Question: I just started using Laravel. I haven't written almost any code yet, the problem on my site is that it takes 120 seconds to load on the register page, there is no problem on other pages, but when I want to enter the register area, the page takes about 120 seconds to load, what can I do?
I couldn't change anything, I'm just experiencing this late loading in the register field can anyone help?
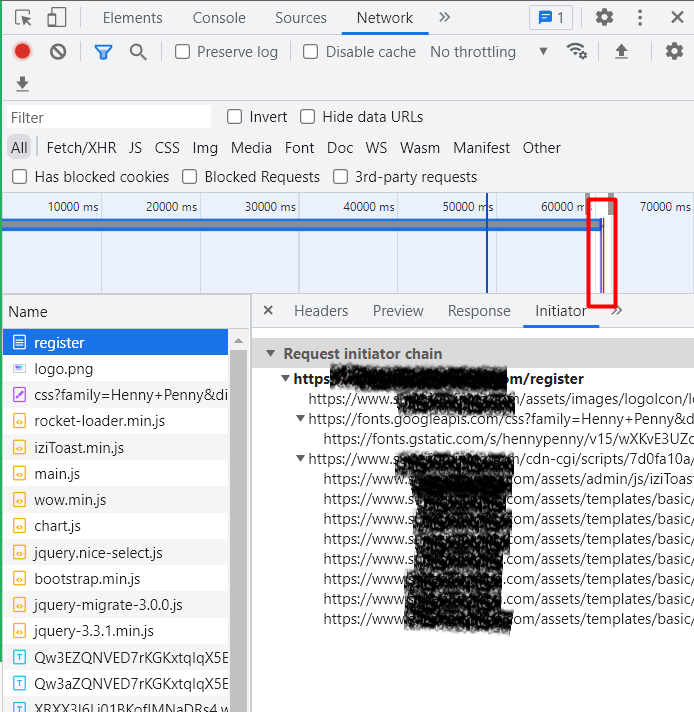
Answer: Solution 1. If the required js vs. cs's for the error in the Software Console are not produced, you need to fill them again and again to reduce the failure. It can read files.
Set max_execution_time 120 to max_input_time -1 memory_limit to at least 512M. Cpanel operators Bug exercises editing controls and minimizes line spacing on those pages. You can easily use it with Laravel Debugbar so that you don't benefit from Cpanel. Finally not sure if it can be seen from DNS Ms, which may be caused by Server Location. Take it easy now. Sorry for the delay.